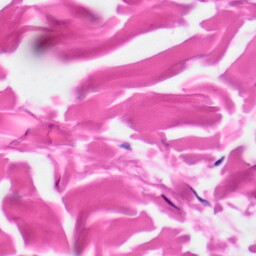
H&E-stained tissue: Skin